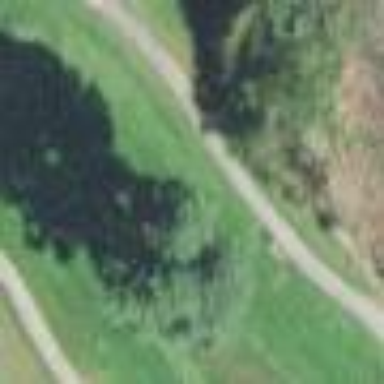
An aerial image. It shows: Grassy area designated as golf tee.